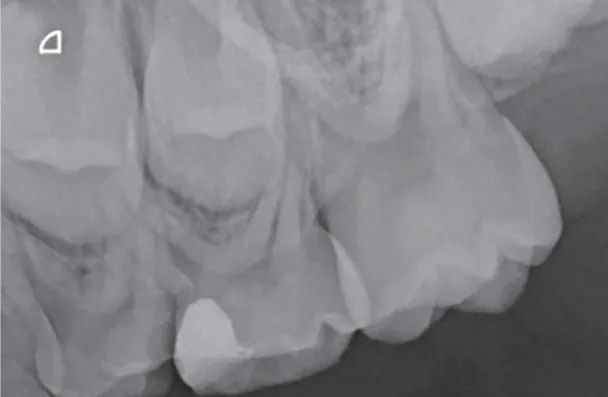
X-ray evaluation of the upper left maxillary primary molar.
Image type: radiology (x_ray)